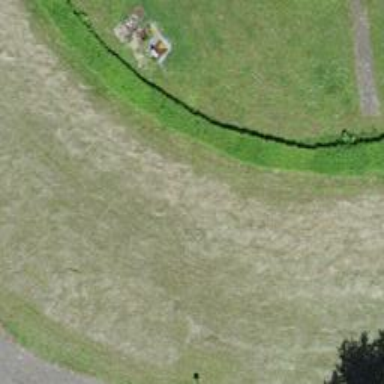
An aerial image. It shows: Hedge barrier.